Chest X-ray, AP view. Patient: 56 years old, sex F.
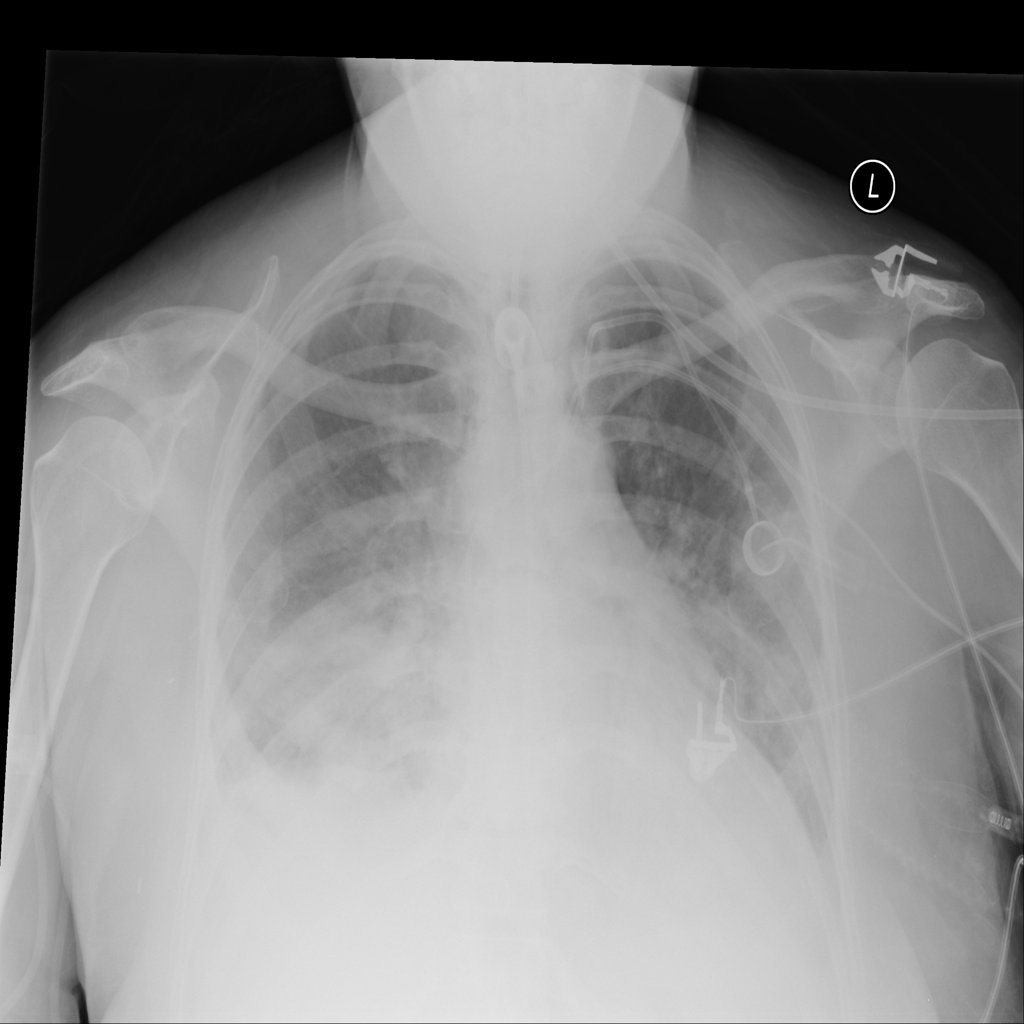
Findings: Atelectasis, Consolidation, Infiltration